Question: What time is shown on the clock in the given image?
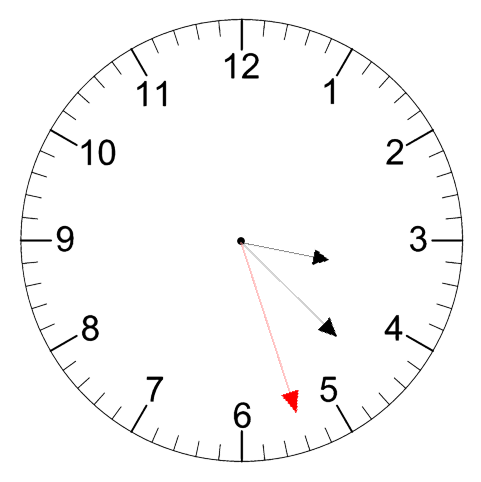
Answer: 03:22:27